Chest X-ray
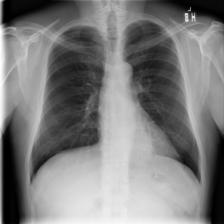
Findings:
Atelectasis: negative
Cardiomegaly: negative
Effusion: negative
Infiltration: negative
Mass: negative
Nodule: negative
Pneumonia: negative
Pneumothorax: negative
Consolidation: negative
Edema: negative
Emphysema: negative
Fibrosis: negative
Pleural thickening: negative
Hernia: negative